Question: how to update shopping cart quantity , i developed cartview page and when make update to all items,it take old value of quantity (binded) from textbox not new that i written it in textbox .

shopping cart code
'''
public void SetItemQuantity(int productId, int quantity)
{
// If we are setting the quantity to 0, remove the item entirely
if (quantity == 0)
{
RemoveItem(productId);
return;
}
// Find the item and update the quantity
CartItem updatedItem = new CartItem(productId);
foreach (CartItem item in Items)
{
if (item.Equals(updatedItem))
{
item.Quantity = quantity;
return;
}
}
}
'''
full shopping cart
'''
<asp:ListView ID="FullCartListView" runat="server" DataKeyNames="ProductID" OnDataBound="FullCartListView_DataBound" OnItemCommand="FullCartListView_ItemCommand">
<EmptyDataTemplate>
<table class="table-bordered table table-cart">
<thead>
<tr>
<th>
No items in shopping cart .
</th>
</tr>
</thead>
</table>
</EmptyDataTemplate>
<ItemTemplate>
<tbody>
<tr>
<td class="cart-product">
<%--<a href="#" data-toggle="tooltip" title="" class="remove" data-original-title="Remove">&times;</a>--%>
<asp:LinkButton ID="RemoveLB" data-toggle="tooltip" CssClass="remove" data-original-title="Remove" runat="server" CommandName="Remove" CommandArgument='<%# Eval("ProductID")%>'>
&times;
</asp:LinkButton>
<a href="ProductDetails.aspx?ProductID=<%# Eval("ProductID") %>" title="" class="product-cart">
<img src="<%=ConfigurationManager.AppSettings["ProductsHTMLPath"].ToString() %><%# Eval("PictureName") %>" width="72" height="100" alt="">
<h3 class="product-title"><%# Eval("Name") %></h3>
</a>
</td>
<%-- <td>
<a href="#" data-toggle="tooltip" title="" class="edit-link" data-original-title="Edit">
<i class="fa fa-edit"></i>
</a>
</td>--%>
<td><span class="amount"><%# Eval("Price") %> </span></td>
<td><asp:TextBox ID="QuantityTextBox" CssClass="qty" runat="server" Text='<%# Eval("quantity") %>' />
<asp:Label runat="server" ID="ProductIDLabel" Text='<%# Eval("ProductID") %>' Visible="false" />
<%-- <br /><br /><asp:Button ID="UpdateCartButton" runat="server" CssClass="btn btn-dark btn-outline" CommandName="Update" CommandArgument="<%# Eval("ProductID") %>" Text="Update"></asp:Button>--%>
</td>
<td><span class="amount">
<asp:Label runat="server" ID="SubTotalPriceLabel" Text='<%# (decimal)Eval("quantity") * (decimal)Eval("Price") %>' />
</span></td>
</tr>
</tbody>
</ItemTemplate>
<LayoutTemplate>
<table id="itemPlaceholderContainer" class="table-bordered table table-cart">
<thead>
<tr>
<th>Product Name</th>
<%--<th style="width:10%"></th>--%>
<th style="width:10%">Unit</th>
<th style="width:10%">QTY</th>
<th style="width:10%">Subtotal</th>
</tr>
<tr id="itemPlaceholder" runat="server">
</tr>
</thead>
<tfoot>
<tr>
<td colspan="5">
<div class="text-right">
<%--<a href="#" role="button" class="btn btn-dark btn-outline">Empty cart</a>--%>
<asp:Button ID="EmptyCartButton" runat="server" CssClass="btn btn-dark btn-outline" Text="Empty cart" OnClick="EmptyCartButton_Click"></asp:Button>
<asp:Button ID="UpdateCartButton" runat="server" CssClass="btn btn-primary" Text="Update cart" OnClick="UpdateCartButton_Click"></asp:Button>
<%--<button type="button" class="btn btn-primary">Update cart</button>--%>
</div>
</td>
</tr>
</tfoot>
</table>
</LayoutTemplate>
</asp:ListView>
'''
code behind of update quantity
'''
protected void UpdateCartButton_Click(object sender, EventArgs e)
{
for (int i = 0; i < FullCartListView.Items.Count; i++)
{
TextBox quantity = (TextBox)FullCartListView.Items[i].FindControl("QuantityTextBox");
Label productid = (Label)FullCartListView.Items[i].FindControl("ProductIDLabel");
ShoppingCart.ShoppingCart.Instance.SetItemQuantity(Convert.ToInt32(productid.Text), Convert.ToInt32(quantity.Text));
}
BindData();
}
protected void BindData()
{
FullCartListView.DataSource = ShoppingCart.ShoppingCart.Instance.Items;
FullCartListView.DataBind();
}
'''
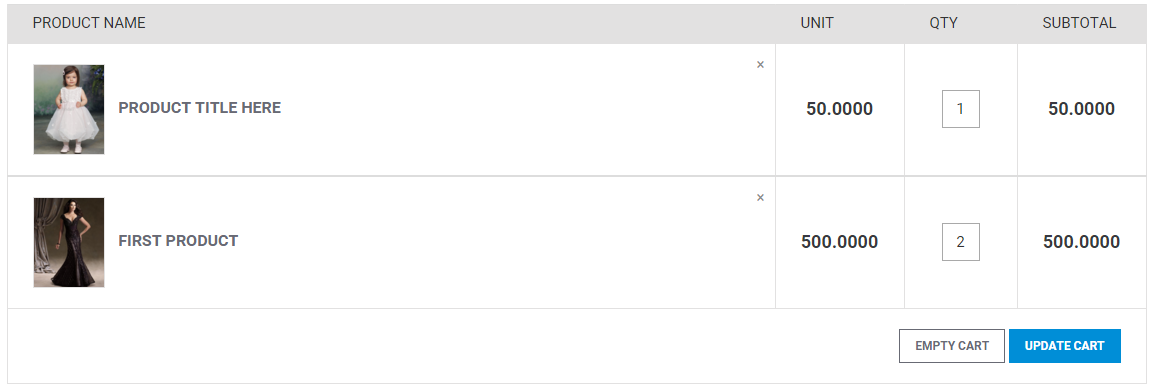
Answer: From what you're saying, I think the text boxes are being bound on postback, click events happen after postback, so if the controls are being databound on postback, the updates in the text box would be lost
Edit: More specifically the page load after a postback happens before event handlers are called
Edit2: looked closer at your code after your comment, you're using Eval on the textboxes which will not store your updates, try bind instead